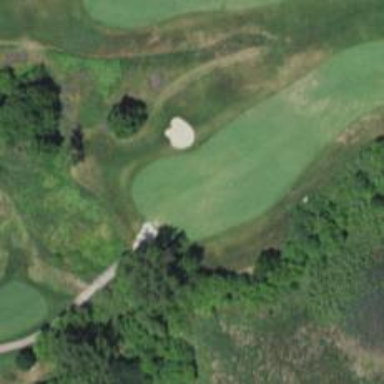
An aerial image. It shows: Golf hole.